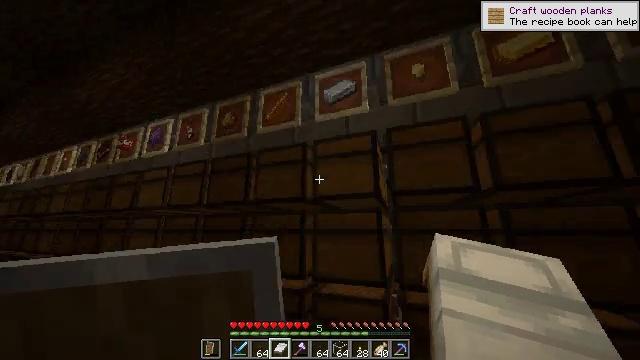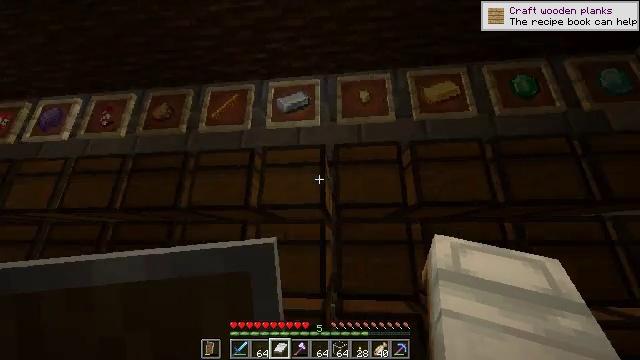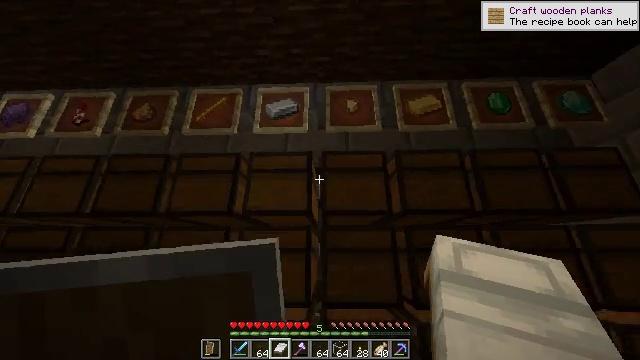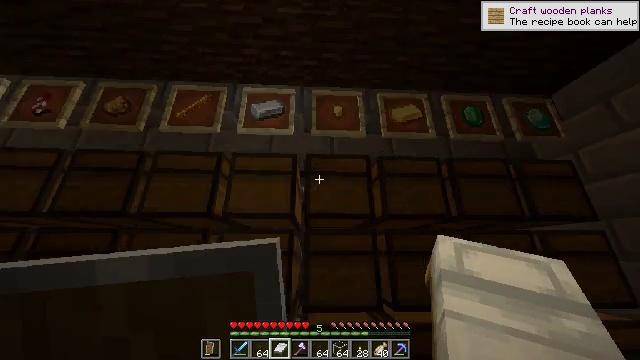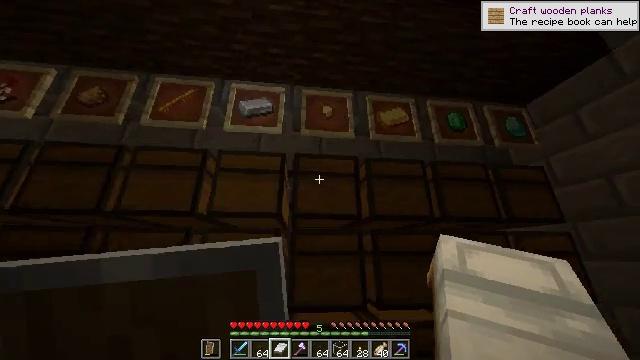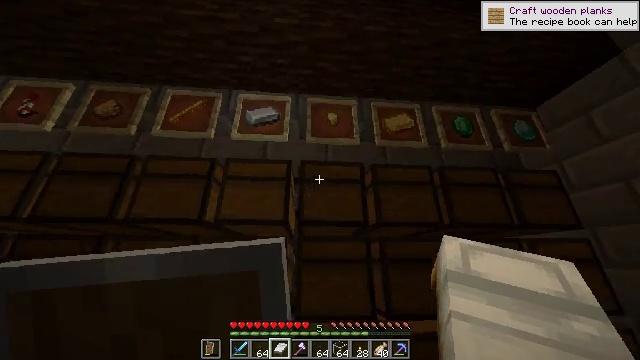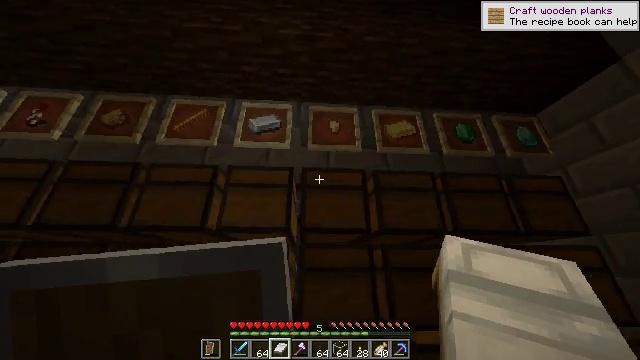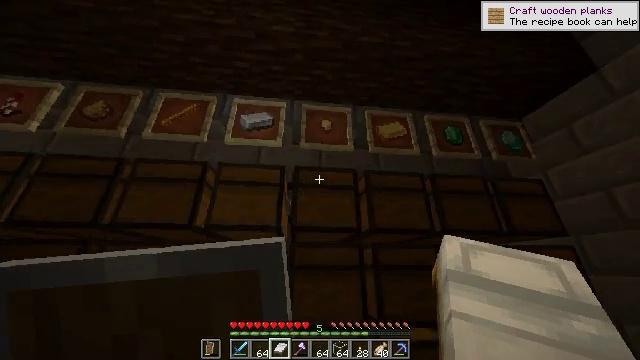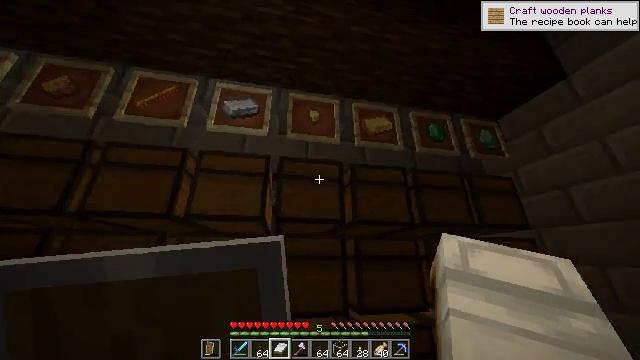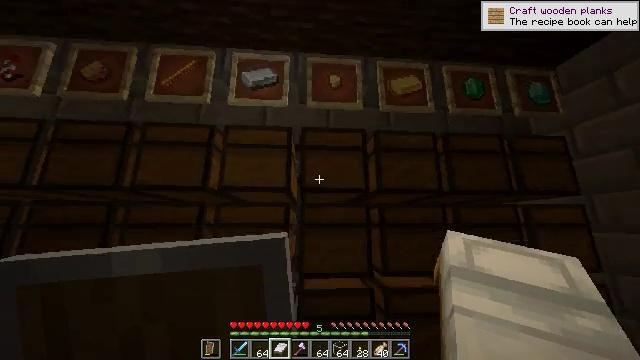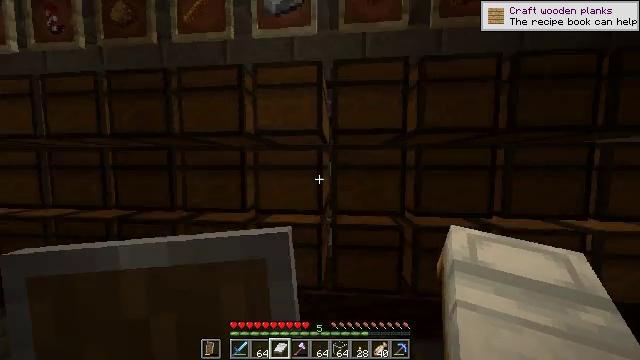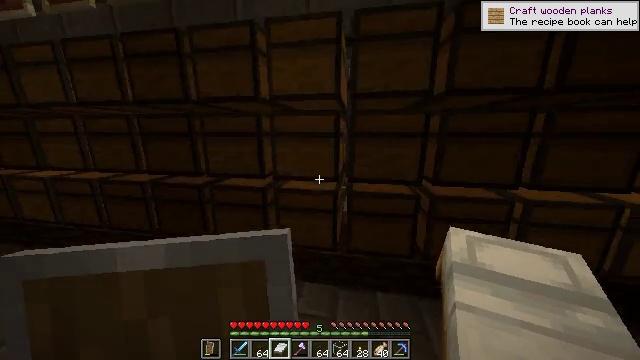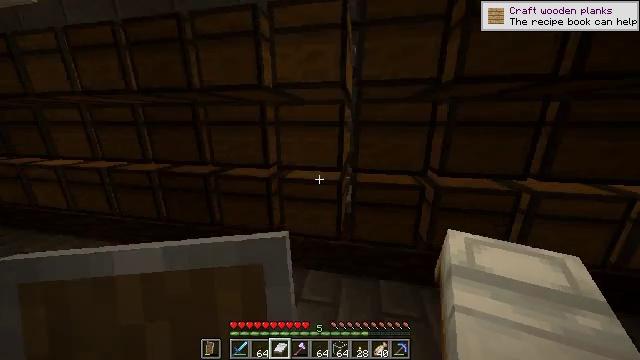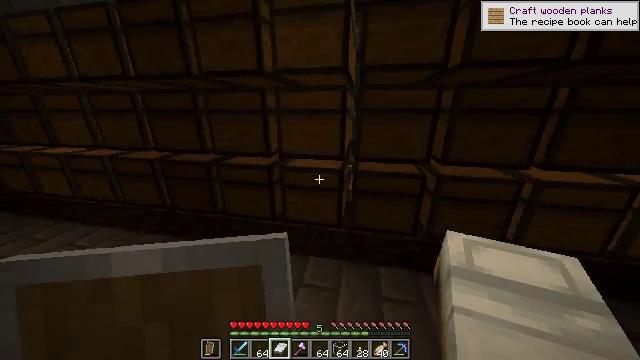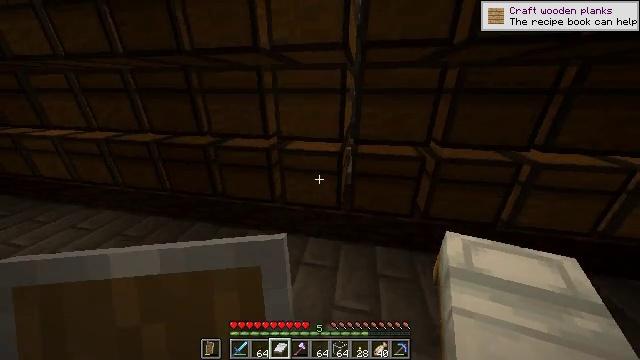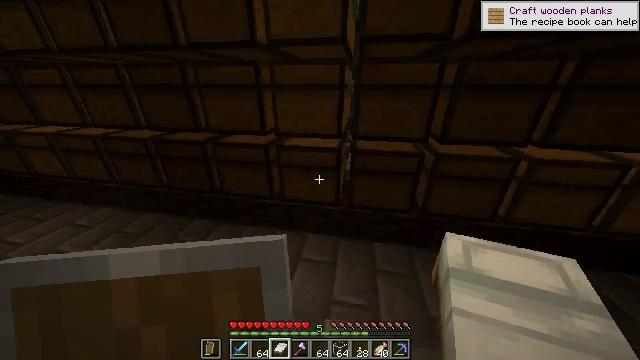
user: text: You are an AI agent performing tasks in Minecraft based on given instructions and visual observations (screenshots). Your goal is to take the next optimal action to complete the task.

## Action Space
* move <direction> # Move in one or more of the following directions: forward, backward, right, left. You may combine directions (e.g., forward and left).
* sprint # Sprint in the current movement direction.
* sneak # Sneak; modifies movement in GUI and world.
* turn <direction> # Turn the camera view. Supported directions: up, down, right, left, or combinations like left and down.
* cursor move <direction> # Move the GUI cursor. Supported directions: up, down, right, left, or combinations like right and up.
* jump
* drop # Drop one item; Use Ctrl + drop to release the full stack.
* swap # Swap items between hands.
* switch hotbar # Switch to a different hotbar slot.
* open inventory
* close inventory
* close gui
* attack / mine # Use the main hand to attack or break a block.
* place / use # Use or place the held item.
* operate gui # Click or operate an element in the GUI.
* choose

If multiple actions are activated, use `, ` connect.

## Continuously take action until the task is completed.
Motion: motion action
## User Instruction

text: Use a crafting table to craft iron bars.
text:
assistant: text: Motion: turn right and up
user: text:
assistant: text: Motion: turn right and up
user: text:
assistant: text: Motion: turn right
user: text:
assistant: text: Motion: turn right
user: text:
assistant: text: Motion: turn left and up
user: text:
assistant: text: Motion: turn up
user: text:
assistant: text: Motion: turn right
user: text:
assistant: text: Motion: turn right and down
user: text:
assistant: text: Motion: turn left and down
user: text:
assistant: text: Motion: turn left and down
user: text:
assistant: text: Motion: turn left and down
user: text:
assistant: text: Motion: turn left and down
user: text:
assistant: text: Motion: turn down
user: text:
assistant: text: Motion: turn down
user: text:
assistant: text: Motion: turn down
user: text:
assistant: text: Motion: use / place
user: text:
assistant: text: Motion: use / place
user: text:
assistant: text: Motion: no_op
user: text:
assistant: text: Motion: no_op
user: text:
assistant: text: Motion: no_op
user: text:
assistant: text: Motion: open gui
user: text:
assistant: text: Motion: no_op
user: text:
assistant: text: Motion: no_op
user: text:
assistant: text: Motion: no_op
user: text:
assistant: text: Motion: no_op
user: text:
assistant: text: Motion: no_op
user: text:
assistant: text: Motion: cursor move up
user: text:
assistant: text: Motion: cursor move right and up
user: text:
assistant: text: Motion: cursor move right and up
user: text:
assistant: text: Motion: cursor move right and up